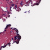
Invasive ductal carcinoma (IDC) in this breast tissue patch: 0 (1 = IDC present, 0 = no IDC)